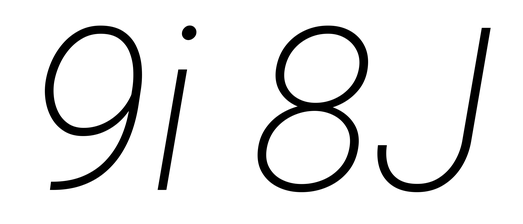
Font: Roboto-Italic_ExtraLight_Italic